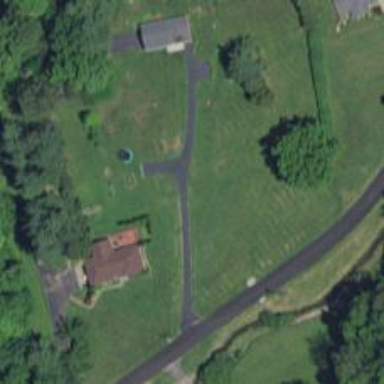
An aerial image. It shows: Driveway leading to service road.